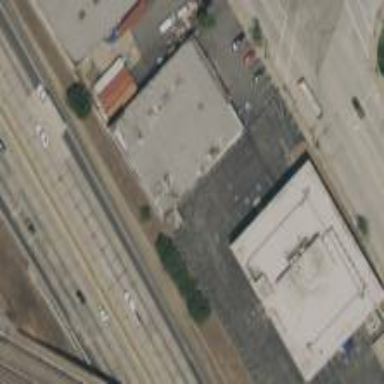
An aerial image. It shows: Commercial building.